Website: lowes
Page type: address-validator
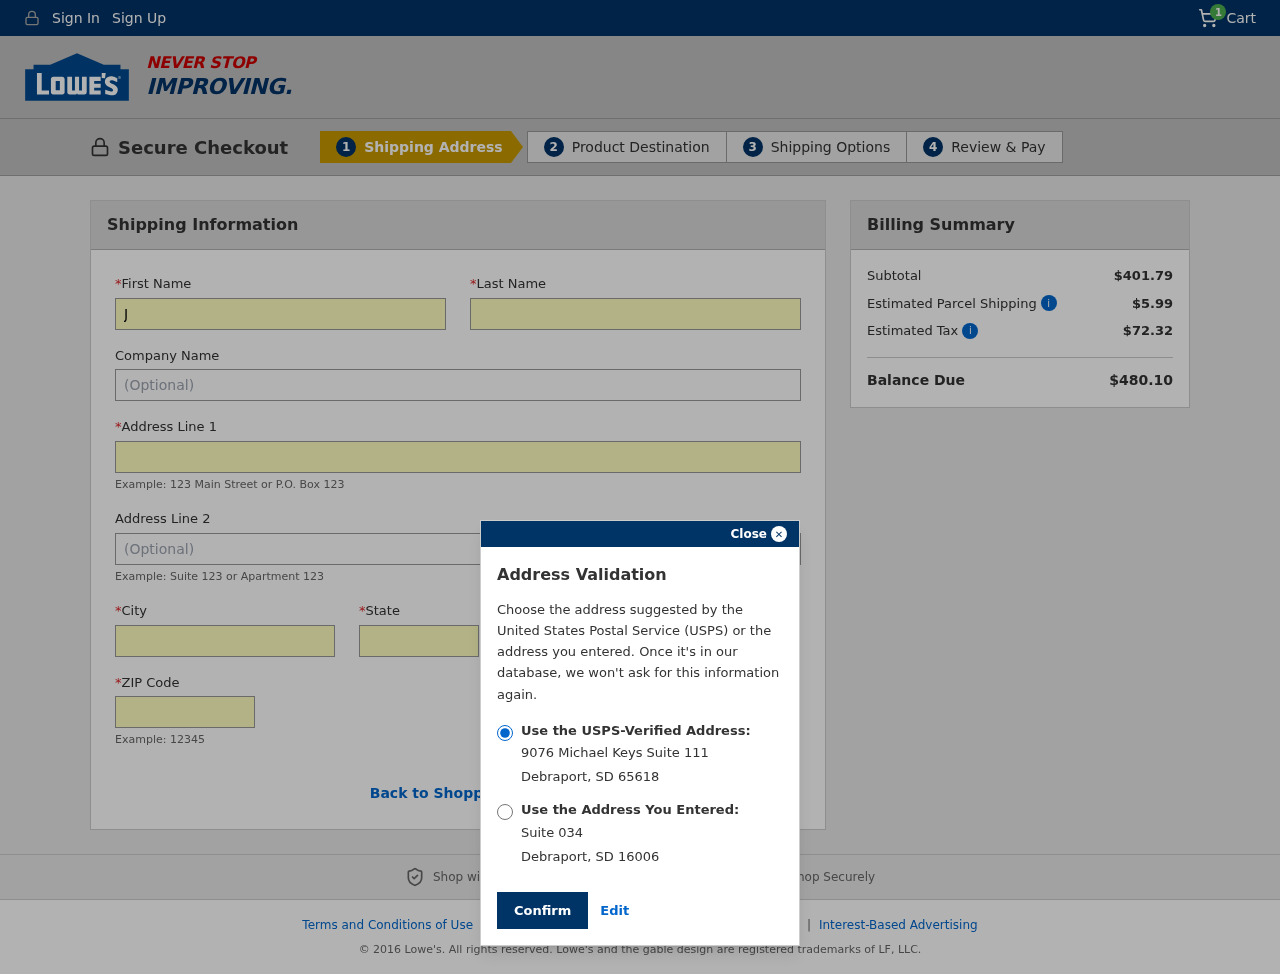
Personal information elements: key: PII_CITY
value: Debraport
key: PII_COMPANY
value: Harris Ltd
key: PII_FIRSTNAME
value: Jesus
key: PII_LASTNAME
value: Watson
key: PII_POSTCODE
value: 65618
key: PII_POSTCODE2
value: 16006
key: PII_STATE
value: South Dakota
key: PII_STATE_ABBR
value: SD
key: PII_STREET
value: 9076 Michael Keys Suite 111
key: PII_STREET2
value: Suite 034
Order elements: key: ORDER_NUM_ITEMS
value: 1
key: ORDER_SUBTOTAL
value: $401.79
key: ORDER_SHIPPING_COST
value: $5.99
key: ORDER_TAX
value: $72.32
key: ORDER_TOTAL
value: $480.10